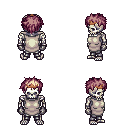
a pixel art fantasy rpg character, male body template, skeleton, white tunic, metal pants, white blonde bedhead hairstyle, bronze tiara, metal gloves, four views (front, back, left, right), 2x2 character sprite sheet, small pixel art, hard edges, no anti-aliasing